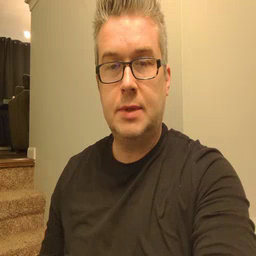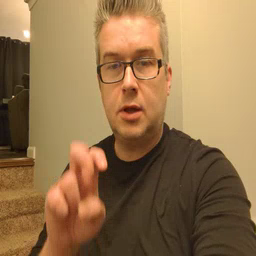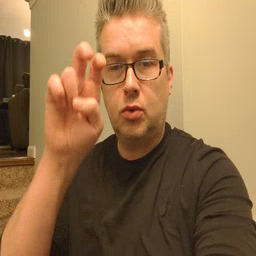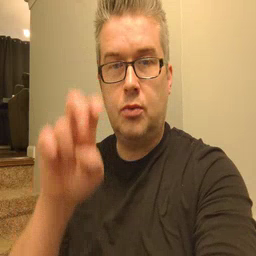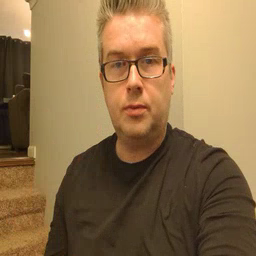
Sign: stairs